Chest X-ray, AP view. Patient: 50 years old, sex M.
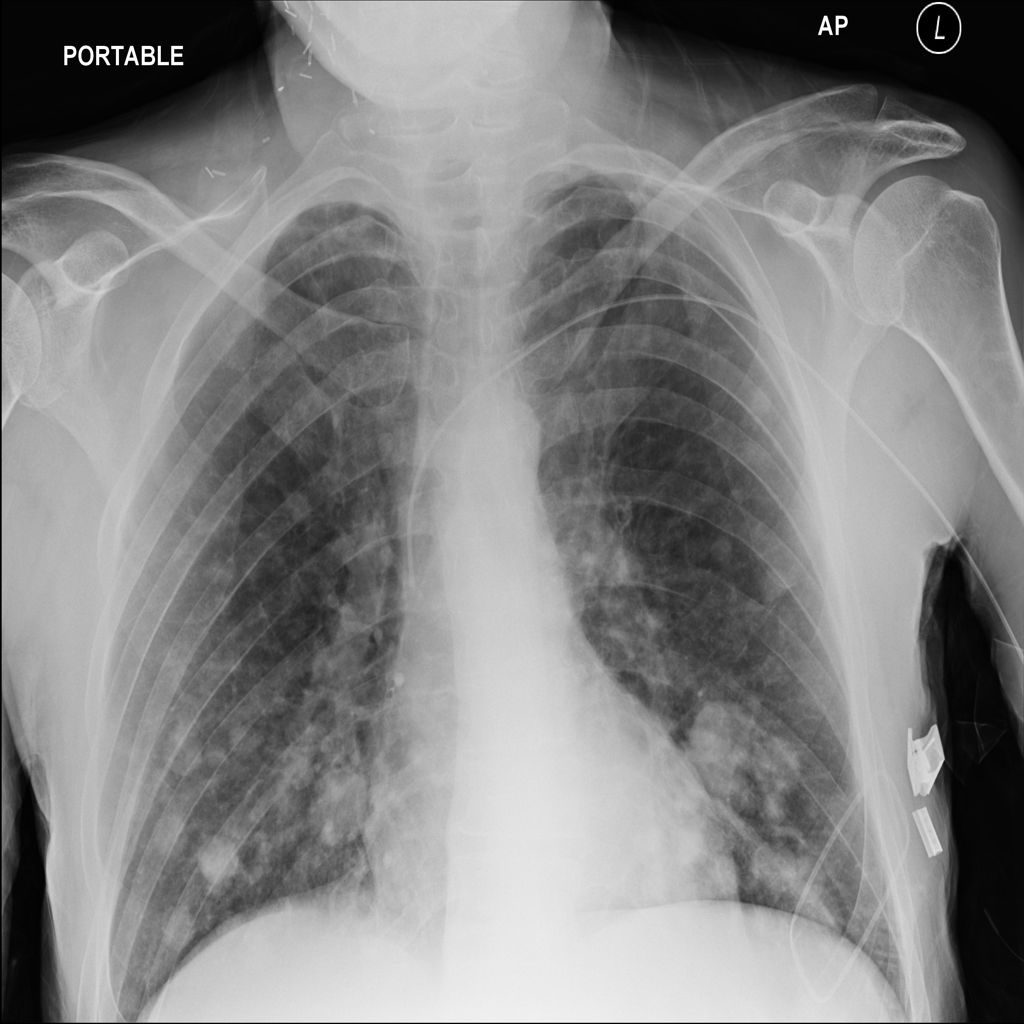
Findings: Nodule